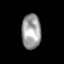
Tissue: prostate
Cell type: T cells
Senescence score: 0.3246
Nuclear area (px): 663
Mean DAPI intensity: 157.213